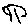
Label: tree